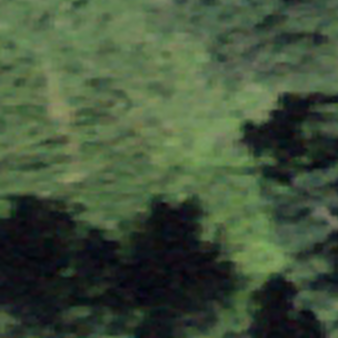
Label: other